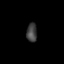
Tissue: lung
Cell type: Epithelial cells
Senescence score: 0.1051
Nuclear area (px): 193
Mean DAPI intensity: 64.518